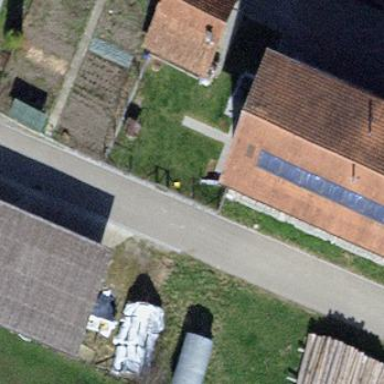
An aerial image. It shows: Semidetached house with gabled roof.